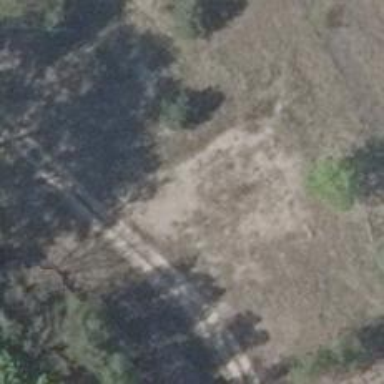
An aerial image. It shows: Abandoned railway.